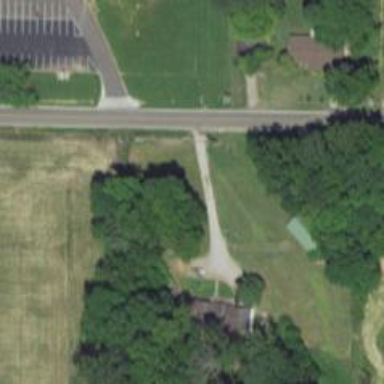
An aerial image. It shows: Driveway leading to service road.